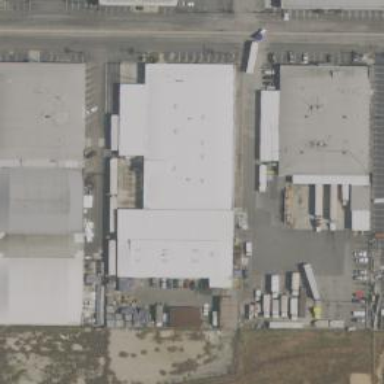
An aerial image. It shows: Industrial building.